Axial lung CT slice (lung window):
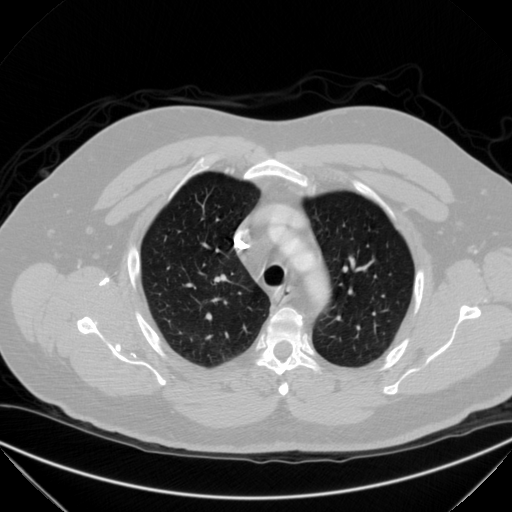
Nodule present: no